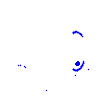
Particle: electron